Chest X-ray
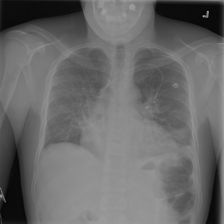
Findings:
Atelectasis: negative
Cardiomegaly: positive
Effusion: positive
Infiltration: negative
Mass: negative
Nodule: negative
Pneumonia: negative
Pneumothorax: negative
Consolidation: negative
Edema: negative
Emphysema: negative
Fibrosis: negative
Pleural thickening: negative
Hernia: negative